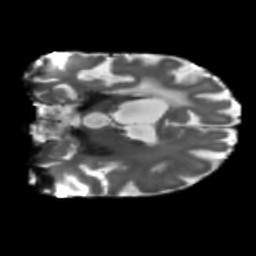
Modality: T2w
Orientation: coronal
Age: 63
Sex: female
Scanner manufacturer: siemens
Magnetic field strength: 3 T
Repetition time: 5.47 s
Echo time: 0.0854 s